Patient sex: F
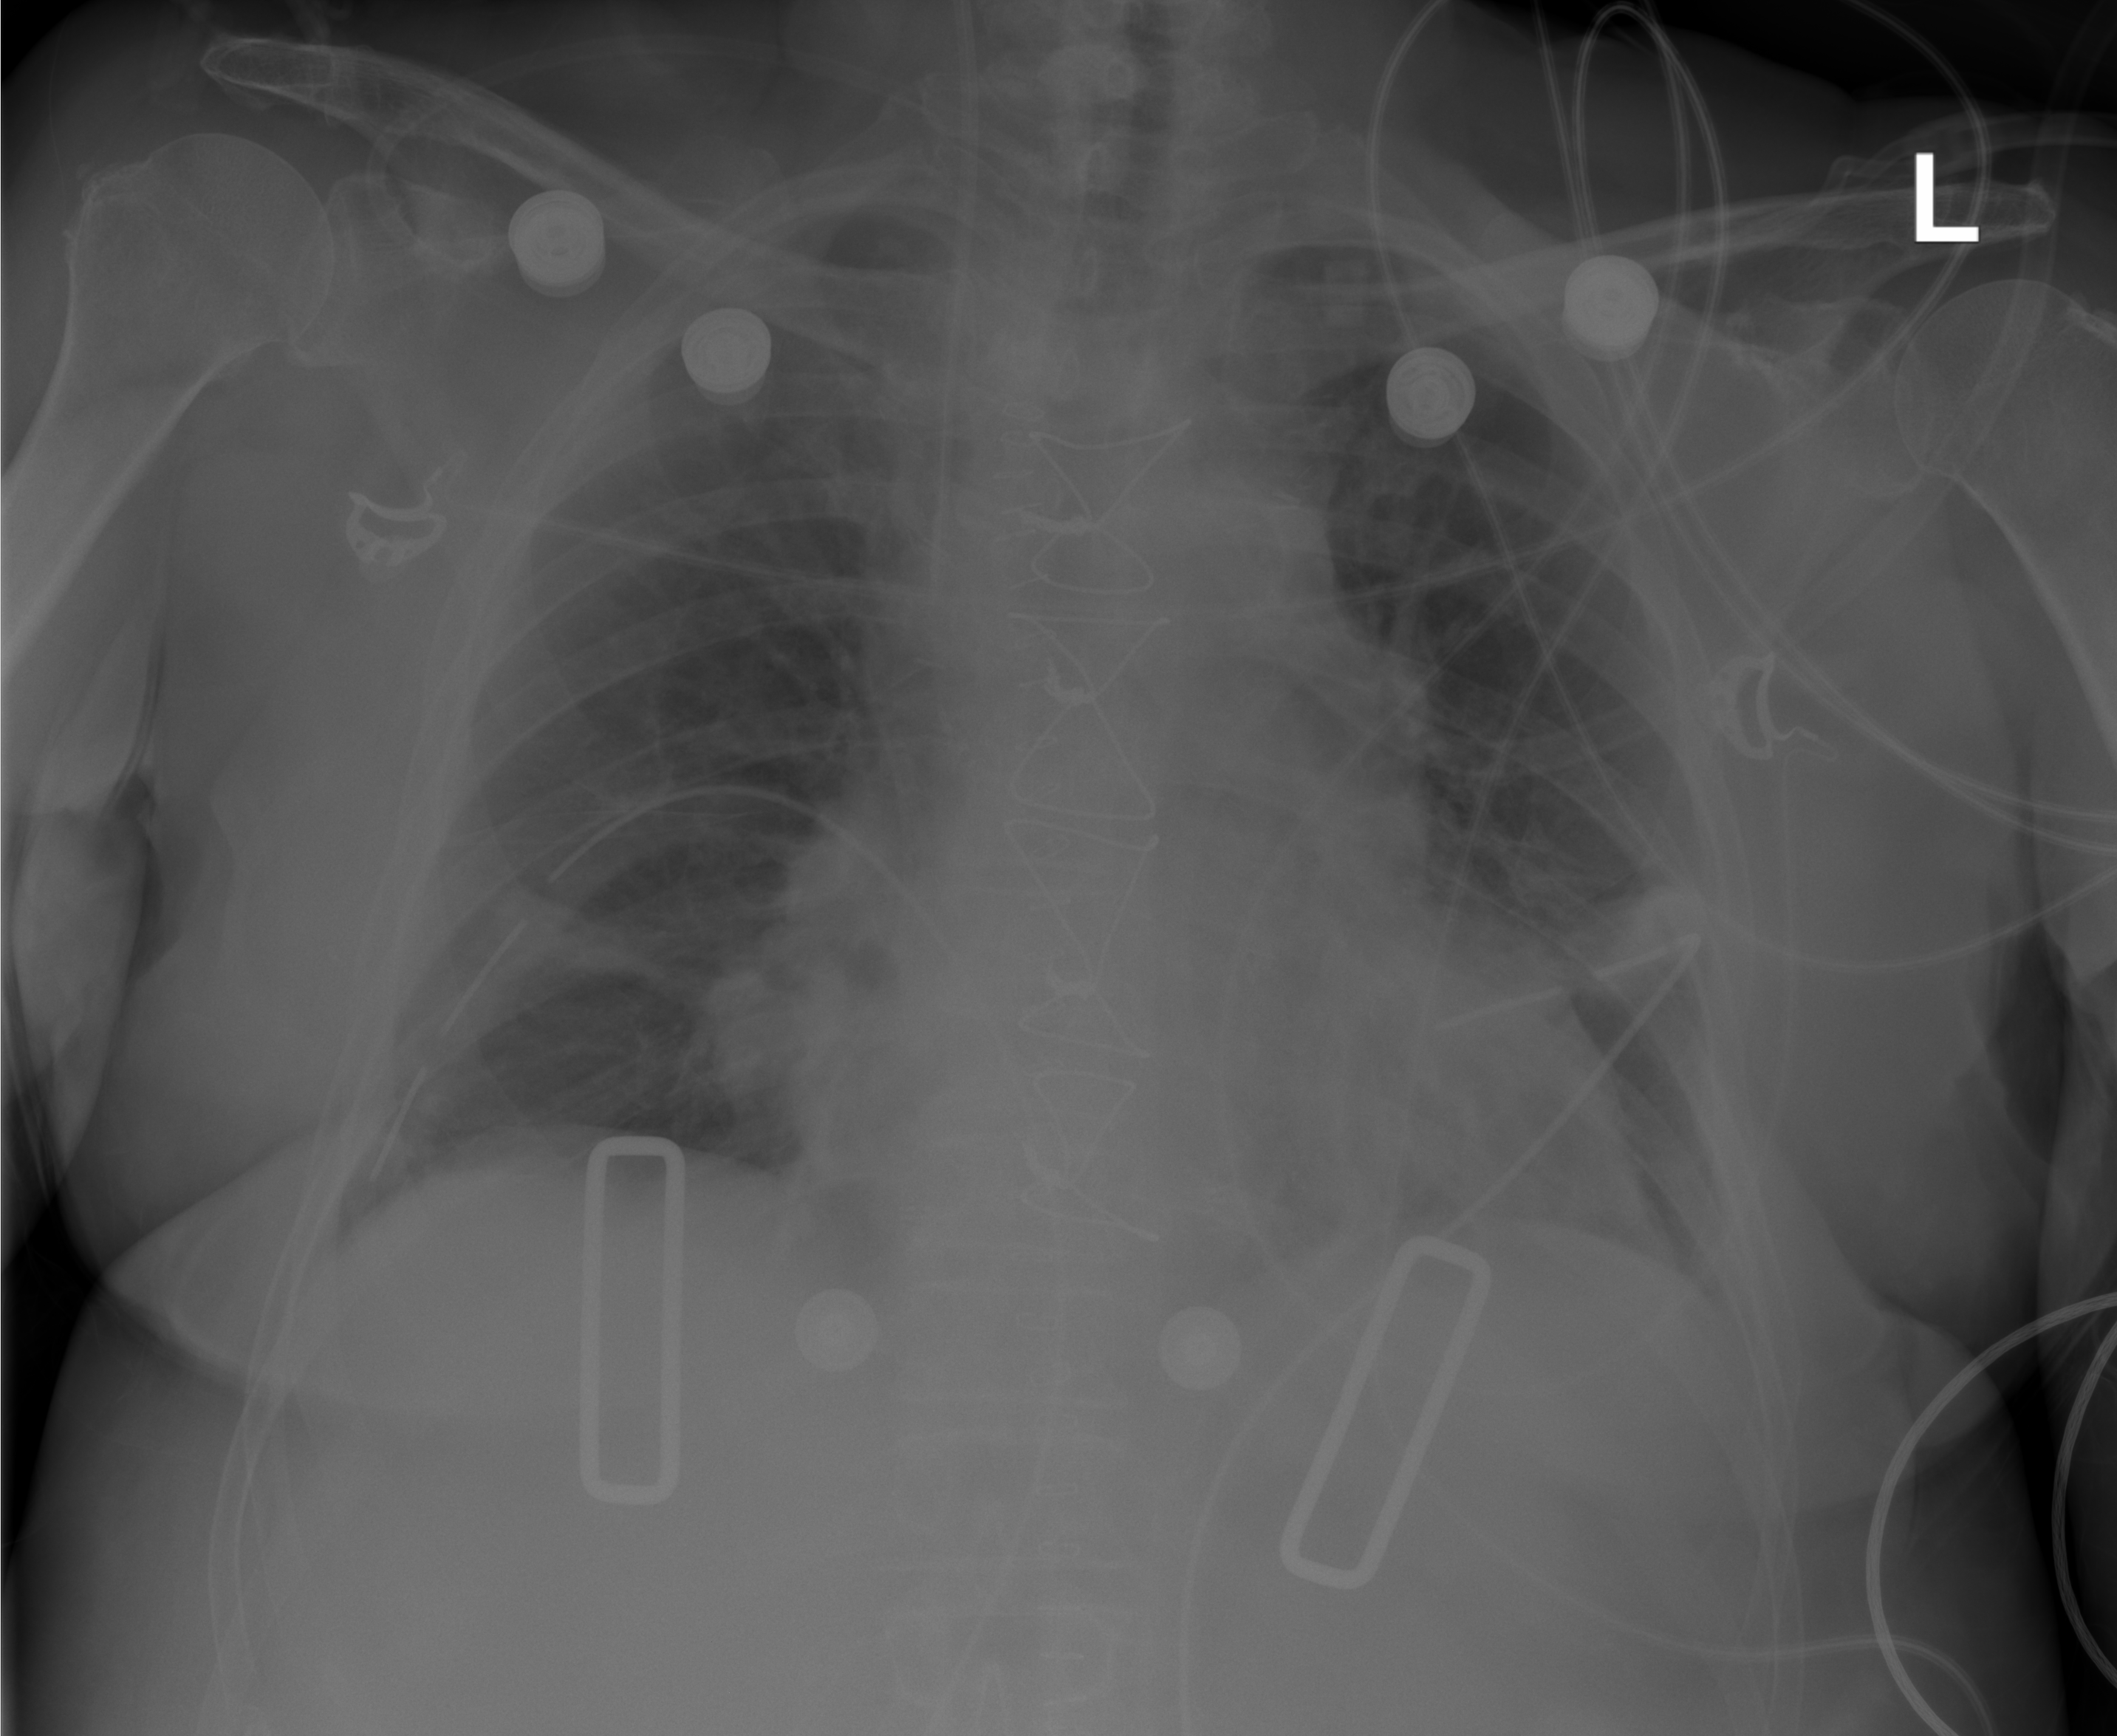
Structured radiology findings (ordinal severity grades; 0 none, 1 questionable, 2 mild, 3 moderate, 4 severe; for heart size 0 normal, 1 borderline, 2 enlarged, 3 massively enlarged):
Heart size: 1
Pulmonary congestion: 0
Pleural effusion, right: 0
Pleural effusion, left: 0
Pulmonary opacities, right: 0
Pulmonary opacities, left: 2
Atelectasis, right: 2
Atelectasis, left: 2